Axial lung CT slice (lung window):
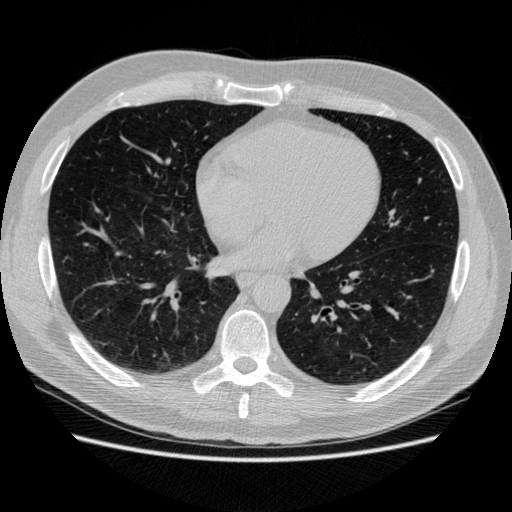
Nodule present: no